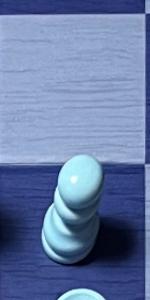
Label: Pawn_White